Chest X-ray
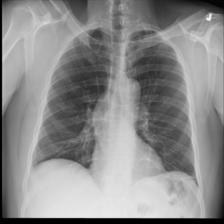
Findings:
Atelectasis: positive
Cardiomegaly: negative
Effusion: negative
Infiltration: negative
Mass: negative
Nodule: negative
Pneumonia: negative
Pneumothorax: negative
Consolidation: negative
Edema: negative
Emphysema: negative
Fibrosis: negative
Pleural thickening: negative
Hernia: negative